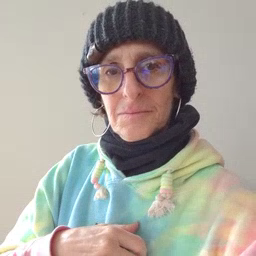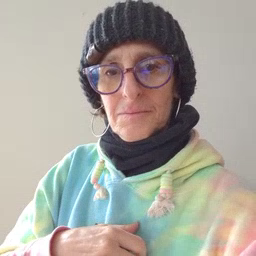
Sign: dad